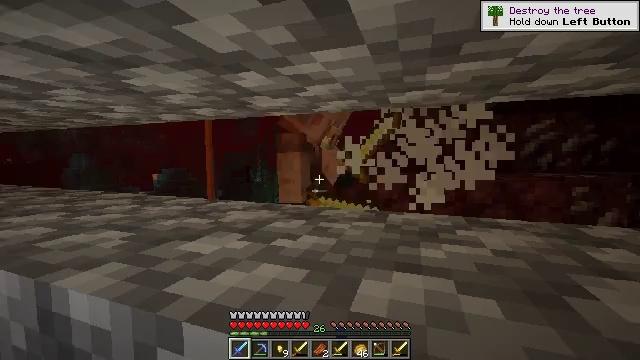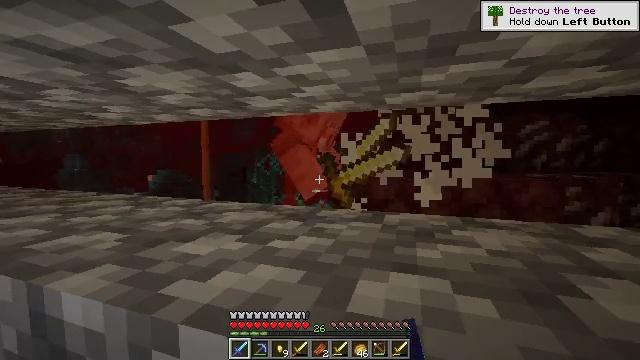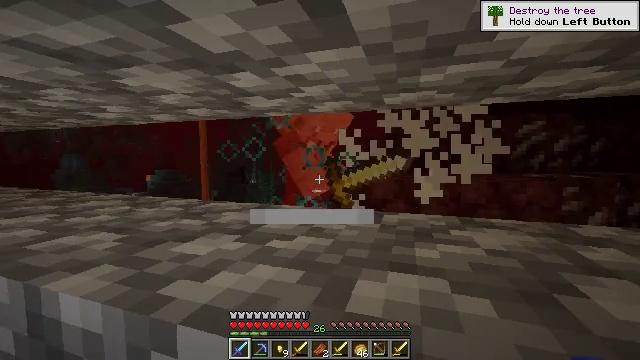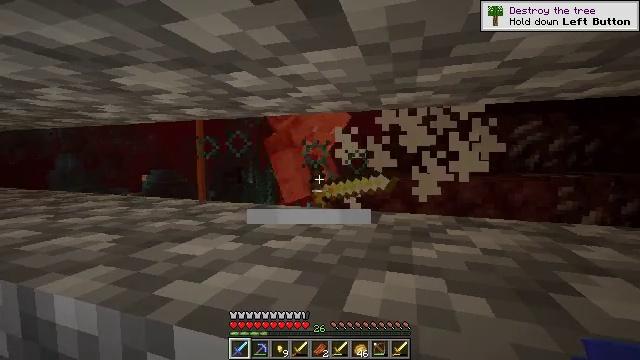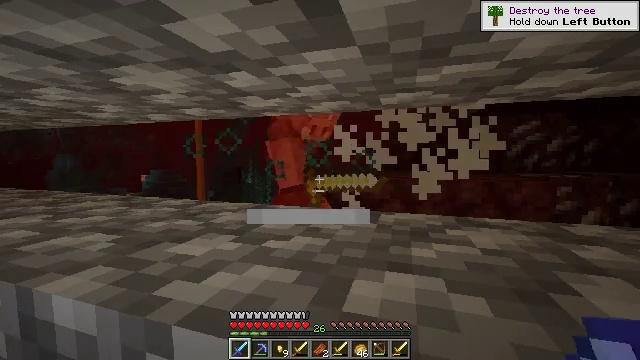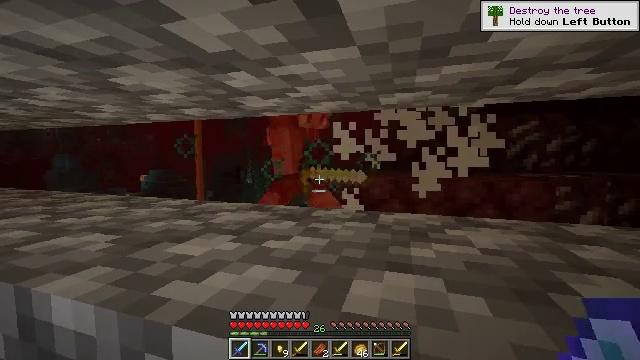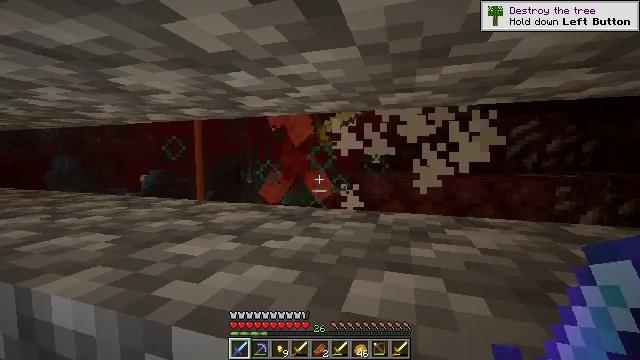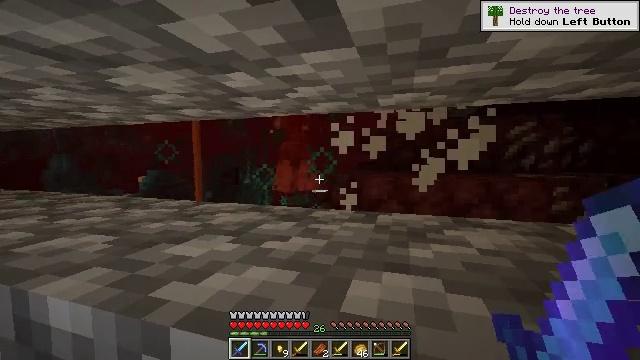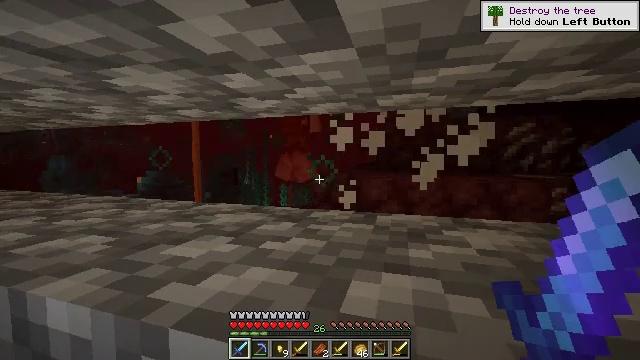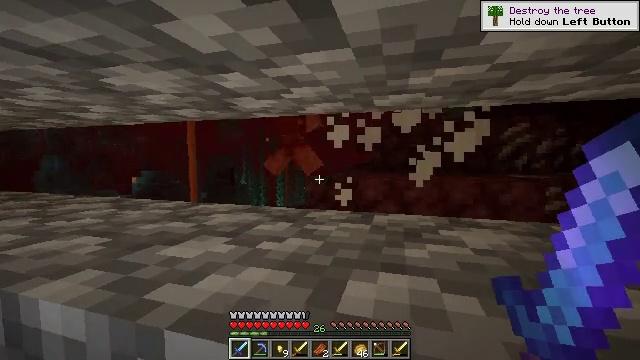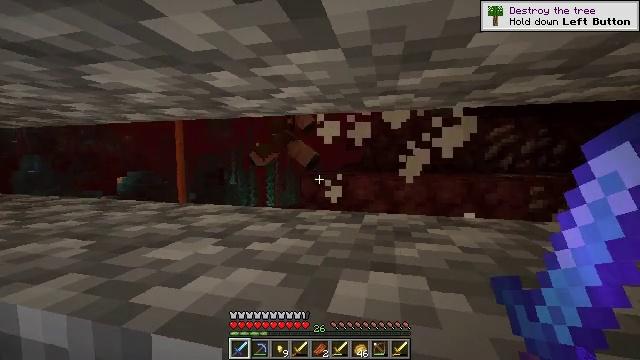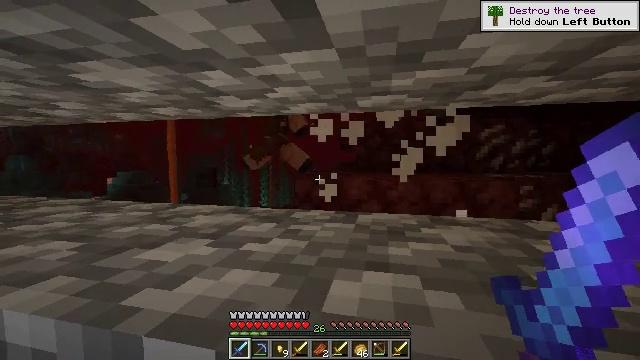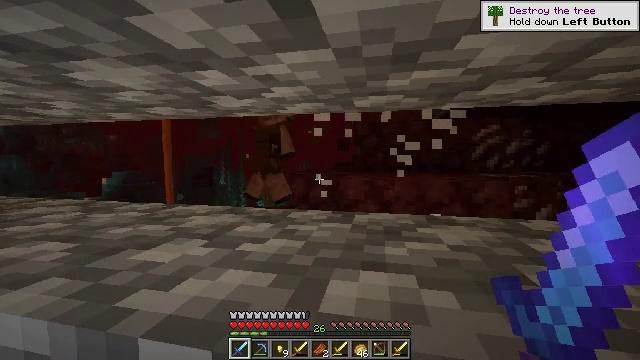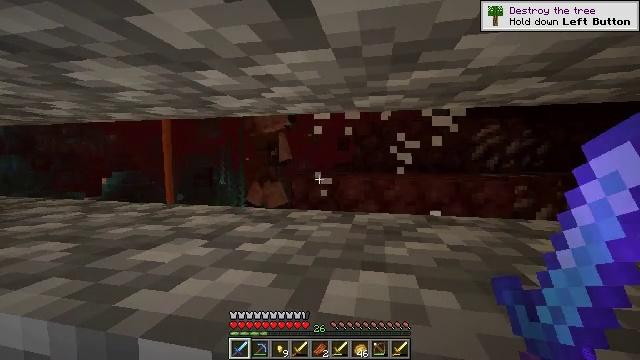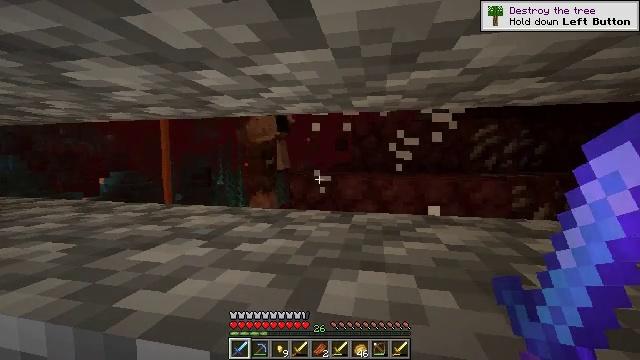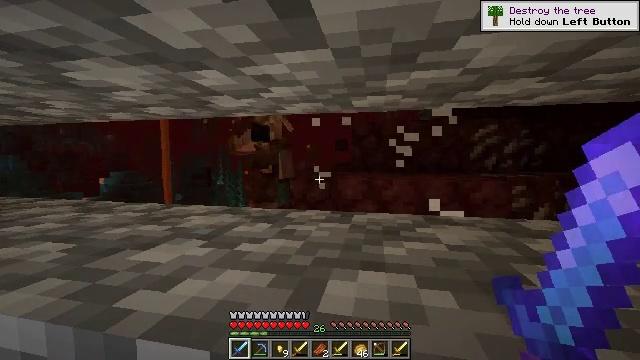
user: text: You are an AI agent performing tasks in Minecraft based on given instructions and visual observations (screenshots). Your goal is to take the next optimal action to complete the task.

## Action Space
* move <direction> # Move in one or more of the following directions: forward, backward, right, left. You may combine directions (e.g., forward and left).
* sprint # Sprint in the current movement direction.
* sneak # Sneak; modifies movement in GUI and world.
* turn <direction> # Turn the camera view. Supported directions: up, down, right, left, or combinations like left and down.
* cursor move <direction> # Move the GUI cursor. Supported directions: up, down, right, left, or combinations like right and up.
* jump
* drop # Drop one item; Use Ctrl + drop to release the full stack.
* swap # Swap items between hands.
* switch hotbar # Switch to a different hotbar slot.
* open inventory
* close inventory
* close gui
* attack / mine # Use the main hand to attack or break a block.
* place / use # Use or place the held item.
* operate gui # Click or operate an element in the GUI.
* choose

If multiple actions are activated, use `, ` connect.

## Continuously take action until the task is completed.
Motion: motion action
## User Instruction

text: Kill mobs.
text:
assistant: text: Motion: no_op
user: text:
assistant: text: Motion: no_op
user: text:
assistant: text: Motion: no_op
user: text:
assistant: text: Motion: no_op
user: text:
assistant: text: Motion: no_op
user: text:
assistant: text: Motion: no_op
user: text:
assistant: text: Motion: no_op
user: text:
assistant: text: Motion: no_op
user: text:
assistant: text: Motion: no_op
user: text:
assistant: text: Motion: turn right
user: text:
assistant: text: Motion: turn right
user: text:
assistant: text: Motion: no_op
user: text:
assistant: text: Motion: no_op
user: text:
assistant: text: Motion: no_op
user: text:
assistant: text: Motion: no_op
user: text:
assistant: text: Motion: no_op
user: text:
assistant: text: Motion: no_op
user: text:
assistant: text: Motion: no_op
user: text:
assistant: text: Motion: no_op
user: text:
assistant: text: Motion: no_op
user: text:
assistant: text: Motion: no_op
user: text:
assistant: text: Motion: no_op
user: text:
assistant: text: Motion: no_op
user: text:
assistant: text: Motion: no_op
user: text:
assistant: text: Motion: no_op
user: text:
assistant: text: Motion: no_op
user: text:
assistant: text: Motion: attack / mine
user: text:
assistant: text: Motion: attack / mine
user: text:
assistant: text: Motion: attack / mine
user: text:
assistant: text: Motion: no_op